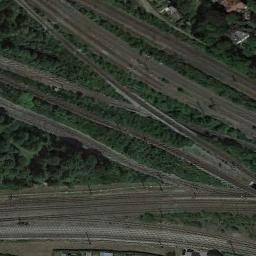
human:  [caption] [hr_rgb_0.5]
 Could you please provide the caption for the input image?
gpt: The railway is surrounded by trees .

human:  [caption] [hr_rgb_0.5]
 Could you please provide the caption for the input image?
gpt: These staggered railways go through the green belt .

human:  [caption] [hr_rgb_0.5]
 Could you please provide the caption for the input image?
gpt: There is a row of blue buildings on one side of the railway .

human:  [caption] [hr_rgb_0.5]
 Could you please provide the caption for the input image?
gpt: The railway is next to lines of trees .

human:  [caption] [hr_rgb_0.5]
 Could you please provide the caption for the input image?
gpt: There are green trees and meadows beside the railway .